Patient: sex F, age 69
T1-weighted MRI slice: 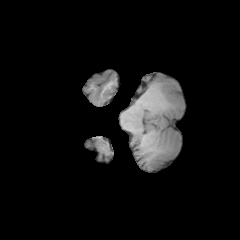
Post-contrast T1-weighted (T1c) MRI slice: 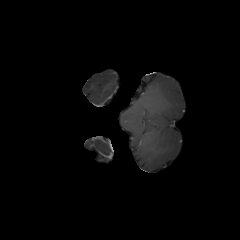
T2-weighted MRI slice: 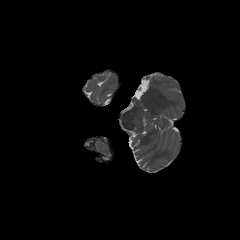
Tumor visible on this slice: yes
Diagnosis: Astrocytoma, IDH-wildtype
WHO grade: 2